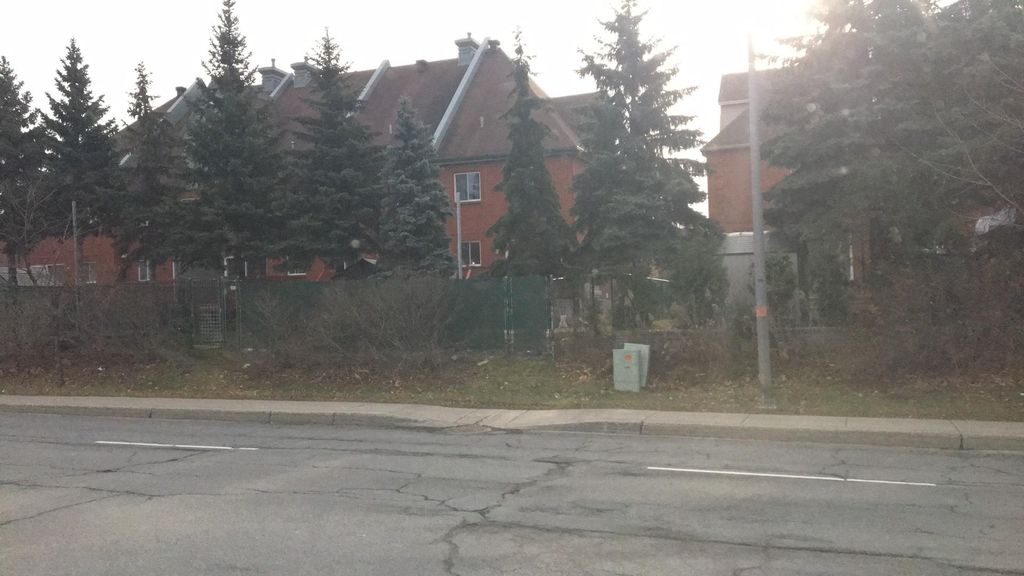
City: montreal